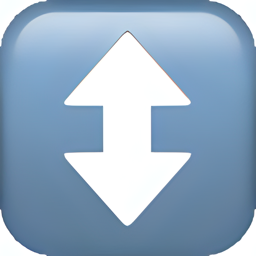
Name: up down arrow
Emoji: ↕
Group: Symbols
Sub-group: arrow